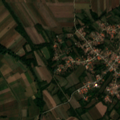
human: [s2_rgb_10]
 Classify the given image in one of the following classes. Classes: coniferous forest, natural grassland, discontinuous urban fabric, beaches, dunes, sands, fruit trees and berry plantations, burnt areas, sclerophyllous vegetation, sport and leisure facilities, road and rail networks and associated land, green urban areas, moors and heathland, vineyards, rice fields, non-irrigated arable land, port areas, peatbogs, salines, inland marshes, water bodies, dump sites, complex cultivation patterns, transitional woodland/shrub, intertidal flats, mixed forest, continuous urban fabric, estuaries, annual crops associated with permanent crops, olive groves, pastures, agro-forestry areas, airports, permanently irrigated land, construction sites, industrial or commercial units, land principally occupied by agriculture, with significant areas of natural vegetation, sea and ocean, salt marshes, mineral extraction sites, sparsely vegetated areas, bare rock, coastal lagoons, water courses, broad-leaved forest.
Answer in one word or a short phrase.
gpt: discontinuous urban fabric, non-irrigated arable land, land principally occupied by agriculture, with significant areas of natural vegetation, broad-leaved forest